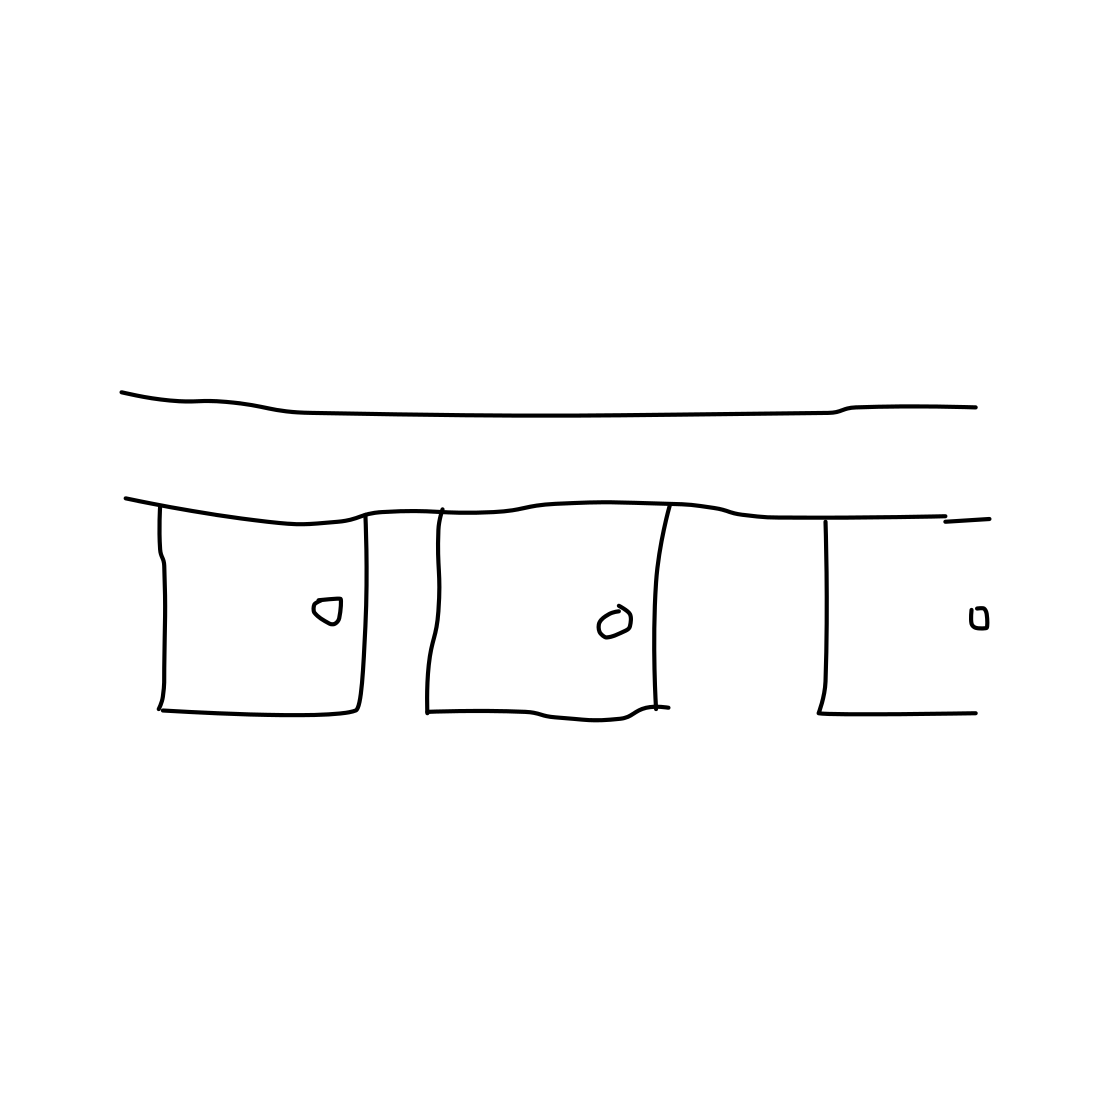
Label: cabinet